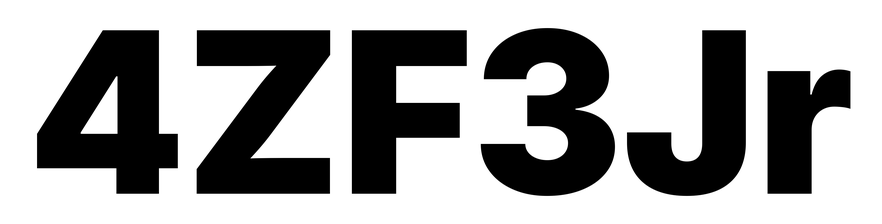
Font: Inter_Black